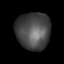
Tissue: lung
Cell type: T cells
Senescence score: 0.2351
Nuclear area (px): 1251
Mean DAPI intensity: 73.773